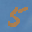
Label: 5